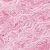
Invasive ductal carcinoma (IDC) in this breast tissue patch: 0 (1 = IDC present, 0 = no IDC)